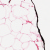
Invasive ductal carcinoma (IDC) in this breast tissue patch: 0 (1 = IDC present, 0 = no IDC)